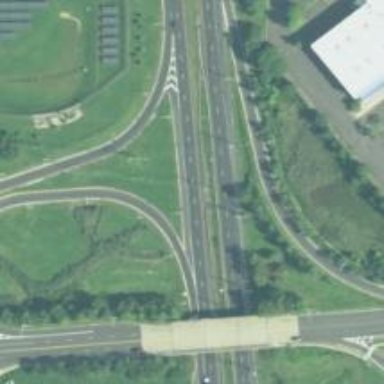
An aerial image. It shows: Trunk highway.